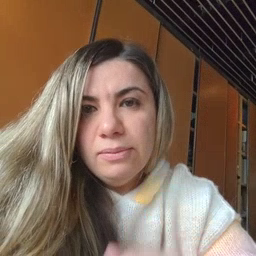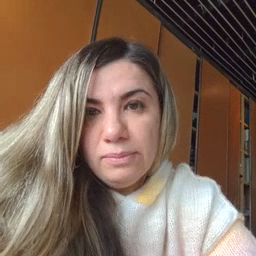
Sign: why